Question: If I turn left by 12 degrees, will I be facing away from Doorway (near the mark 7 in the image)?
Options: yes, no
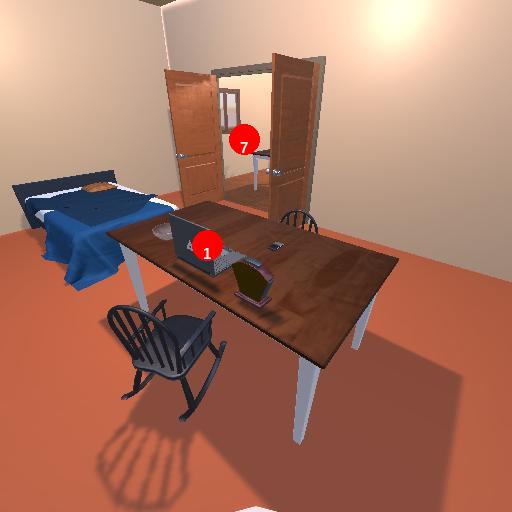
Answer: yes